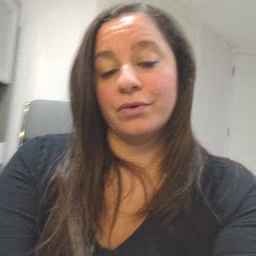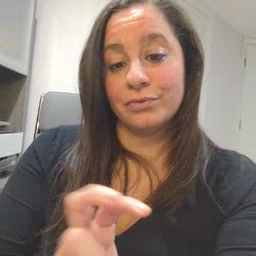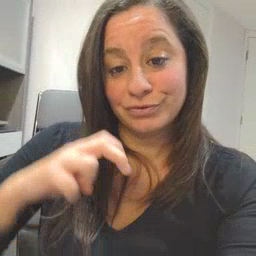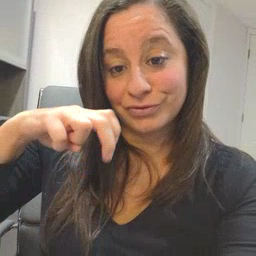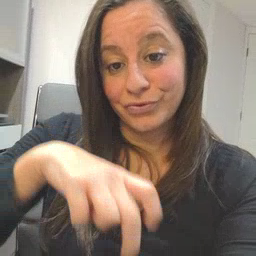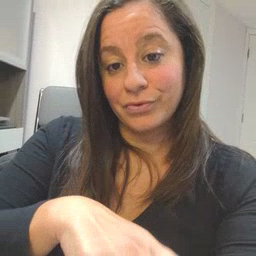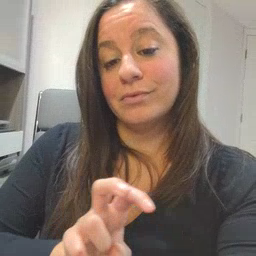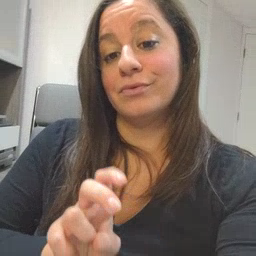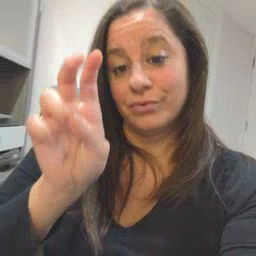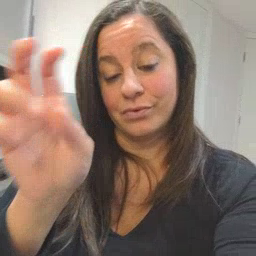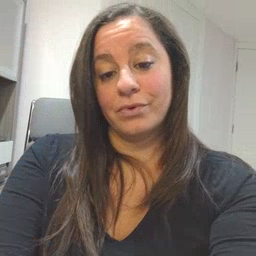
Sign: stairs